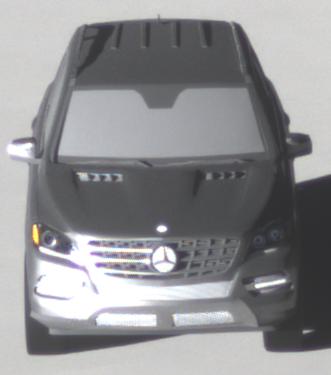
Make: Mercedes-Benz
Model: ML 350
Detailed model: M-Class (166)
Model produced from: 2011/11
Model produced until: 2014/10
Doors: 5
Color: gray
Road condition: dry road
Daytime: sunrise or sunset
Contrast: high contrast